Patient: sex F, age 64
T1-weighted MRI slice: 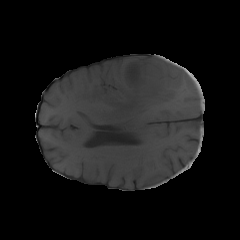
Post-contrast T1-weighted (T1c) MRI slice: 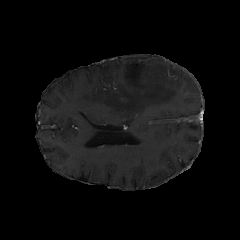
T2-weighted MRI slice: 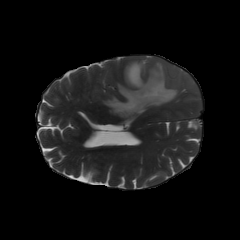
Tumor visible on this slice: yes
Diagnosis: Glioblastoma, IDH-wildtype
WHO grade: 4